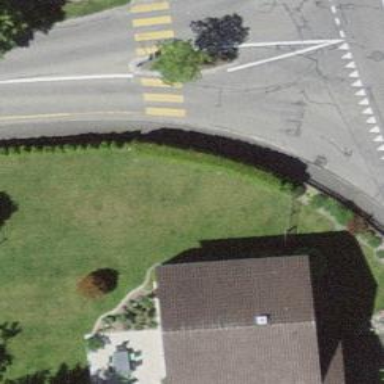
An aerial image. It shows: Hedge acting as barrier.